Frequency: 90000
Velocity: 0,279
Power: 35,4
Pulse duration: 0,0000001
Pass count: 1
Magnification: 10
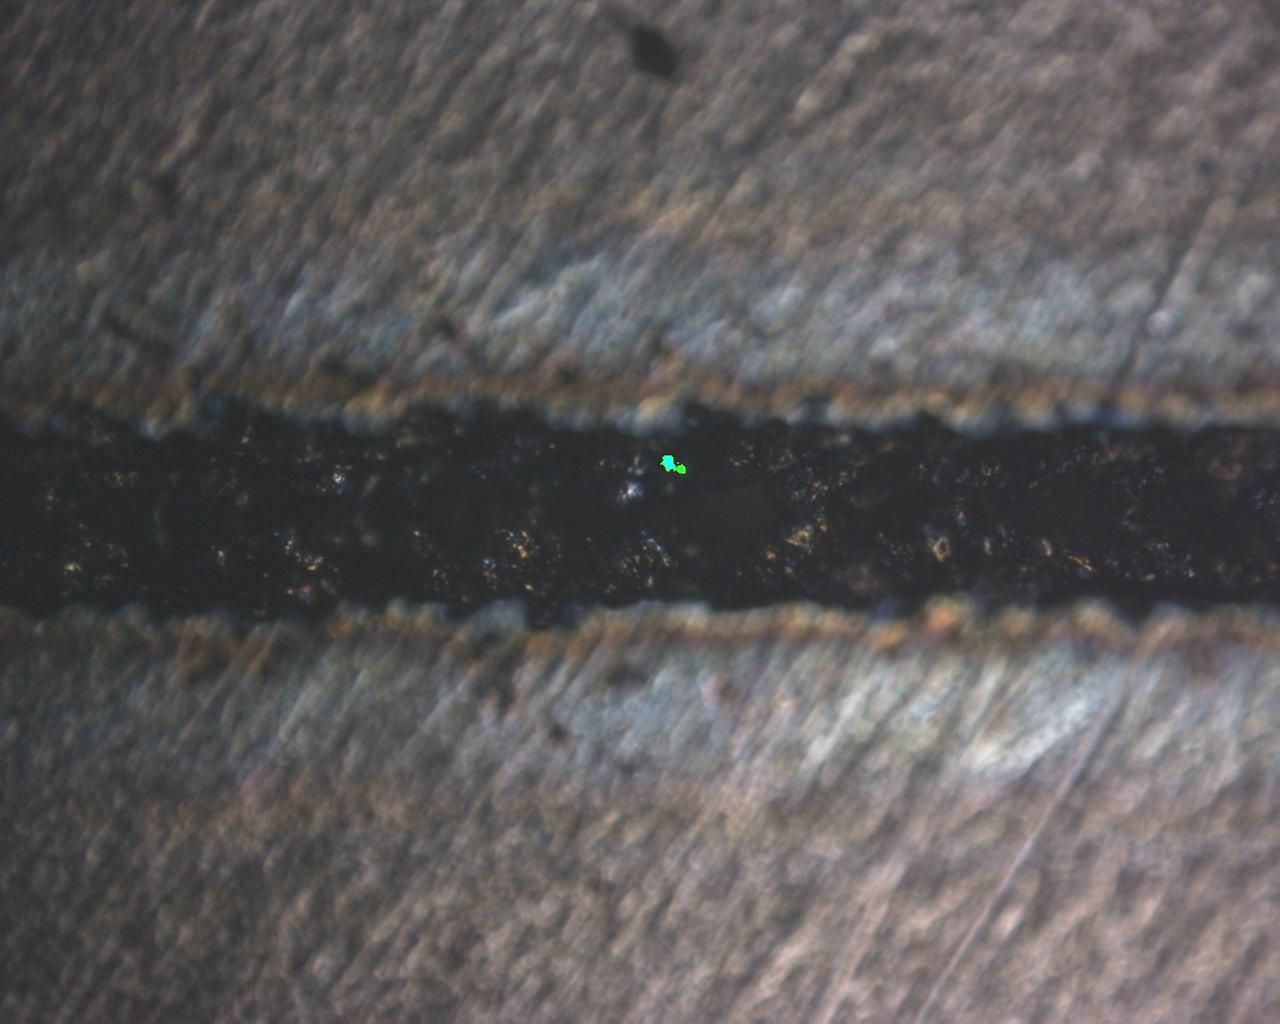
Measured width: 122.354
Other width: 81.28